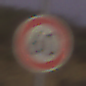
Verkehrszeichen: Geschwindigkeit60
Umgebung: Outdoor, RoadRail
Tageszeit: Dawn
Wetter: Clear
Licht: Natural
Jahreszeit: NotSpecified
Kontrast: LowContrast